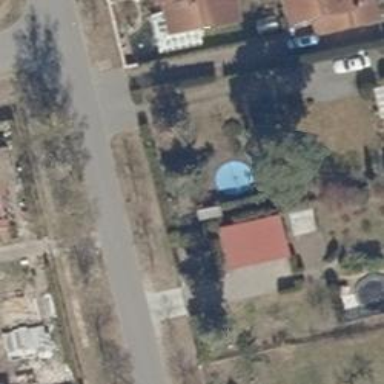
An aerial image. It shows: Swimming pool located in leisure land.